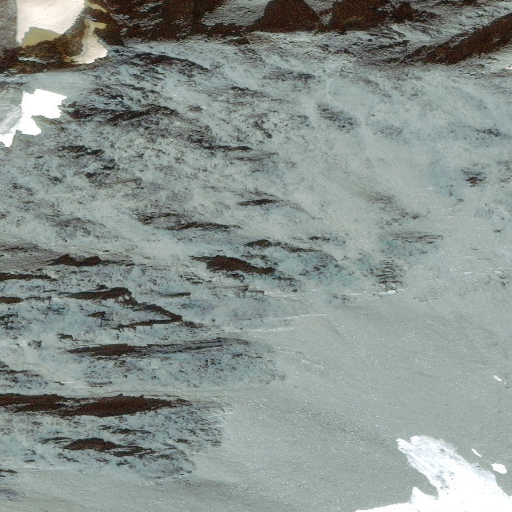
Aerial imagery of mountain in Alaska named Prospectors Peak containing only unknown